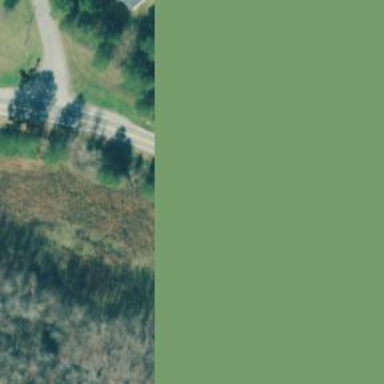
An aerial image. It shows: Secondary road.